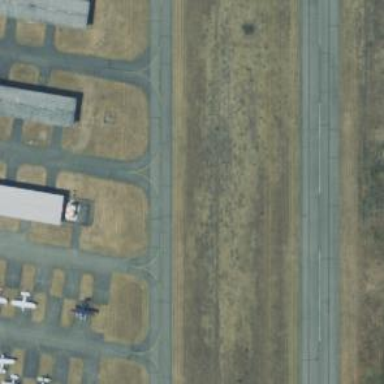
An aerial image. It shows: View of taxiway at the airport.